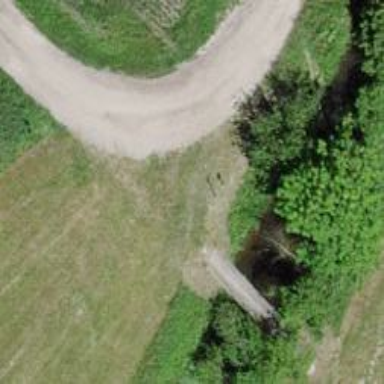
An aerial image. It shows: Path leading to bridge.